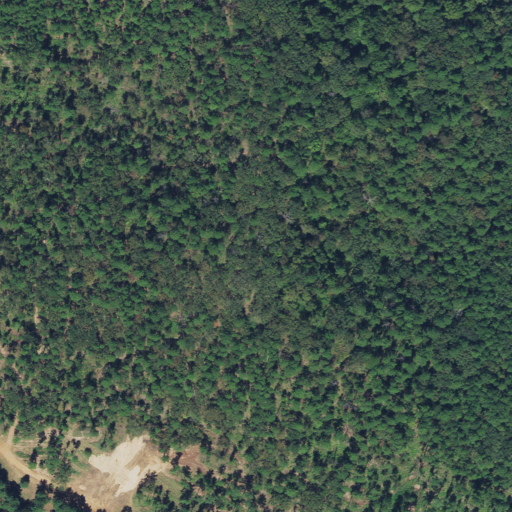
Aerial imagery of mountain in Texas named Underwood Mountain containing mixed forest, evergreen forest, deciduous forest, and grassland